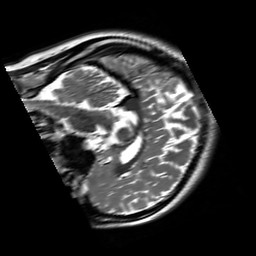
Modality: T2w
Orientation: sagittal
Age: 26
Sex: female
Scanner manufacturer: siemens
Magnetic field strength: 3 T
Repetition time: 8.53 s
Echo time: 0.091 s